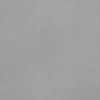
Label: dusty